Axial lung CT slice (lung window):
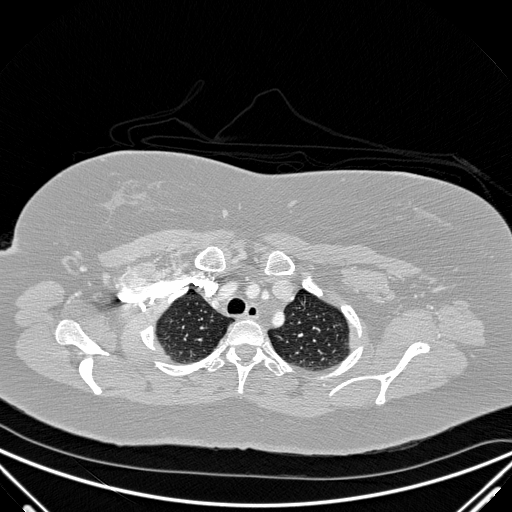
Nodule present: no